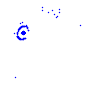
Particle: kaon